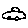
Label: car